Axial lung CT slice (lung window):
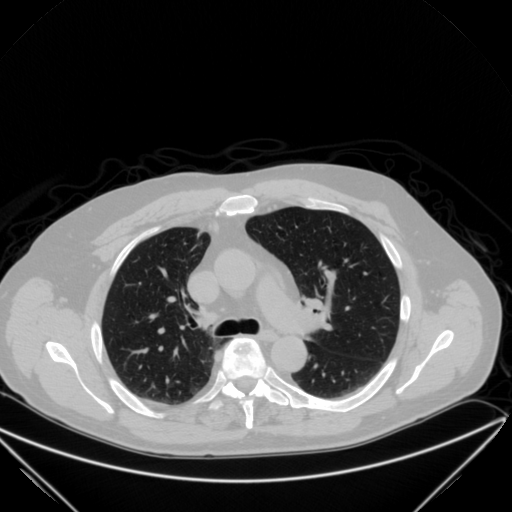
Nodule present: no